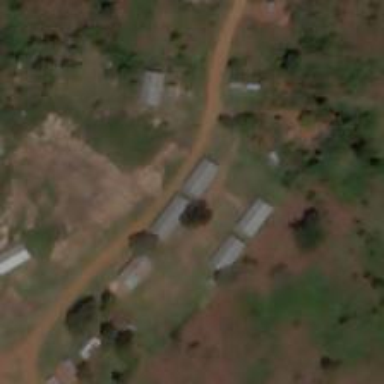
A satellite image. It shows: School.